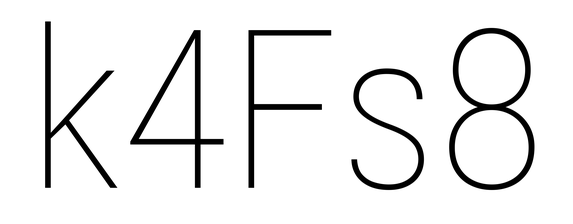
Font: Roboto_Condensed_Thin